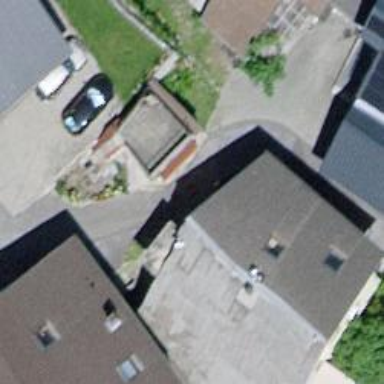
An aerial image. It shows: Living street.